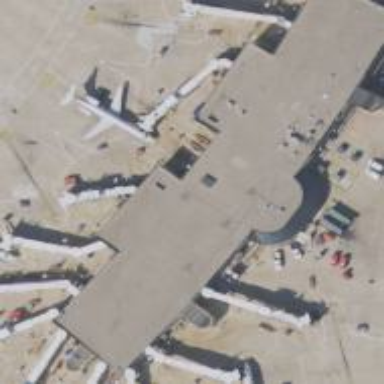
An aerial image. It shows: Airport gate.